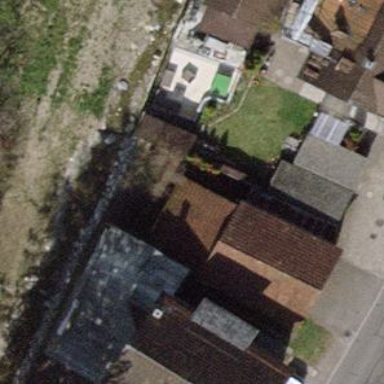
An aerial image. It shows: Garage.